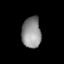
Tissue: lung
Cell type: Endothelial cells
Senescence score: 0.5594
Nuclear area (px): 578
Mean DAPI intensity: 143.91